В неоднородном магнитном поле с индукцией $B=a x$ $(x \ge 0)$ (см. рисунок) стартует частица массой $m$ и зарядом $q$ с начальной скоростью $v$, направленной вдоль оси $O x$.
Определите максимальное смещение частицы вдоль оси $x$.
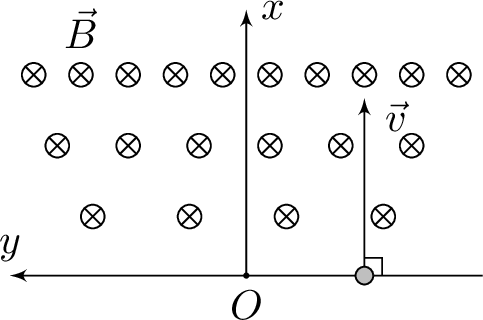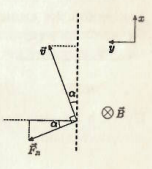
Решение: Единственная действующая на частицу сила — сила Лоренца — направлена перпендикулярно скорости частицы, поэтому работы не совершает, то есть энергия частицьI (а значит, и ее скорость) сохраняетcя: $v_{x}^{2}+v_{y}^{2}=v^{2}$. Закон Ньютона для частицы в проекции на ось $O y$ в произвольный момент времени (см. рисунок) имеет вид: $$ m \frac{d v_{y}}{d t}=F_{л} \cos \alpha. $$  Сила Лоренца $F_{л}=B q v$. Тогда $$ m \frac{d v_{y}}{d t}=B q v \cos \alpha=B q v_{x}=\alpha x q v_{x} . $$ Умножим последнее выражение на $dt$: $$ m d v_{y}=\alpha q x v_{x} d t=\alpha q x d x. $$ После интегрирования получим: $$ m\left(v_{y}-v_{0 y}\right)=\alpha q\left(\frac{x^{2}}{2}-\frac{x_{0}^{2}}{2}\right). $$ Начальная проекция скорости частицы на ось $O y$ равна $0$, $x_{0}=0$, следовательно: $$ m v_{y}=\frac{\alpha q x^{2}}{2}. \quad (1) $$ Когда удаление частицы вдоль оси $O x$ максимально, проекция скорости частицы на ось $O x$ равна $0$. Поскольку скорость частицы постоянна, при максимальном удалении $\left|v_{y}\right|=v$. Если заряд частицы положителен, то согласно $(1)$ скорость $v_{y}=v$, а если отрицателен, то $v_{y}=-v$, откуда $$ m v=\frac{1}{2} \alpha|q| x_{\max }^{2}, \quad x_{\max }=\sqrt{\frac{2 m v}{\alpha|q|}} . $$
Ответ: $$ x_{\max }=\sqrt{\frac{2 m v}{\alpha|q|}} . $$
Темы:
T, Механика, Динамика, Всероссийские, Движение в магнитном поле, Неоднородное магнитное поле